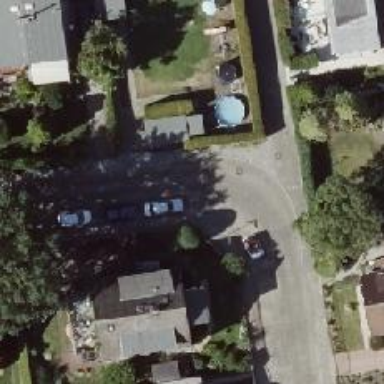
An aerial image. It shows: Residential road paved with concrete.